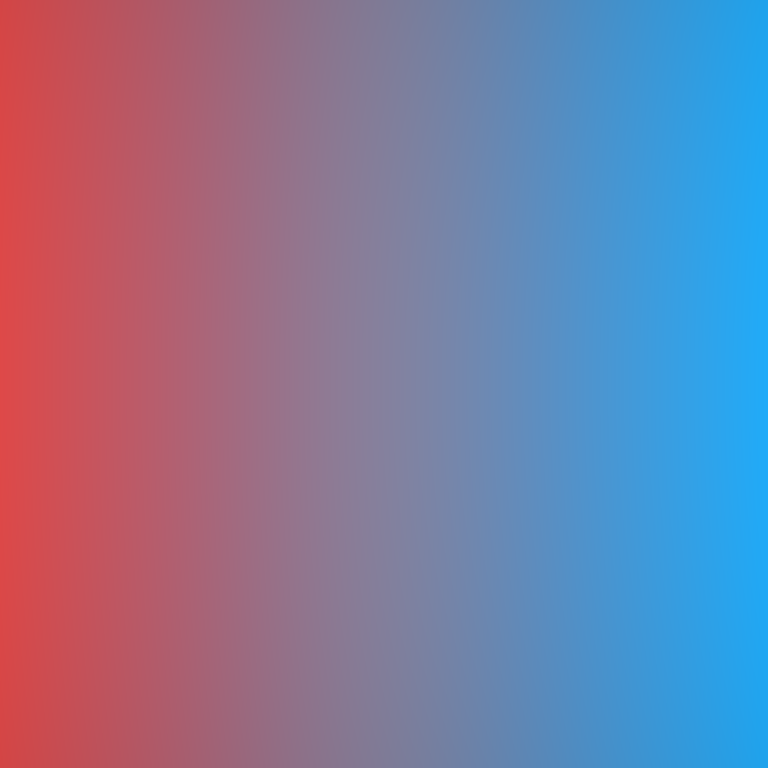
Abstract light effect, smooth gradient from red to blue, calm atmosphere, soft blend, no room, no furniture, no objects.